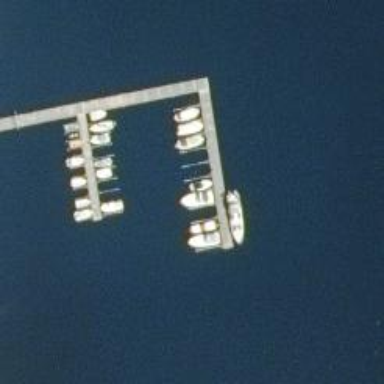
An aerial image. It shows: Pier with mooring facilities.